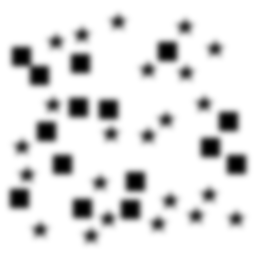
Squares: 15
Triangles: 0
Stars: 23
Total shapes: 38